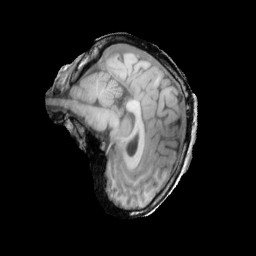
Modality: T1w
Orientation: sagittal
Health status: ill
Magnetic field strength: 3 T